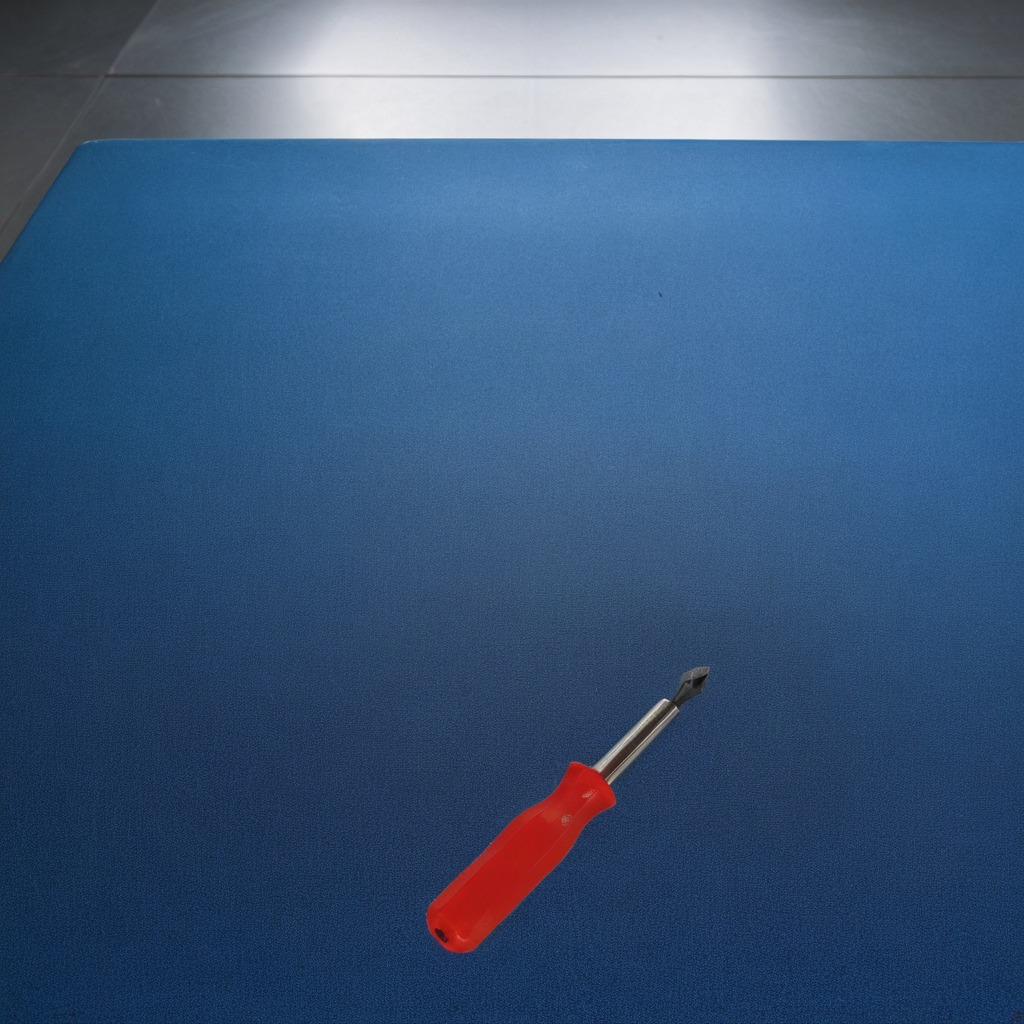
A screwdriver lying on a clean granite tabletop covered with a blue rubber mat inside a workshop under bright overhead lighting crisp shadows high clarity worn but beneath the mat